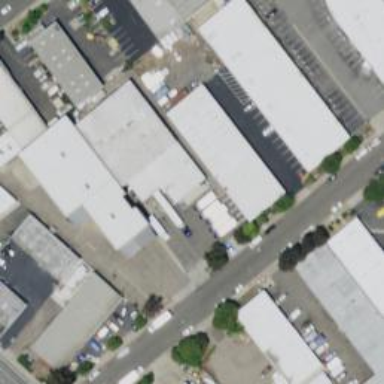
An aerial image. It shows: Commercial building.